Interaction volume radius: 5 \u00c5
Interaction volume height: 25 \u00c5
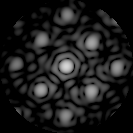
Disorder parameter: 0.2676